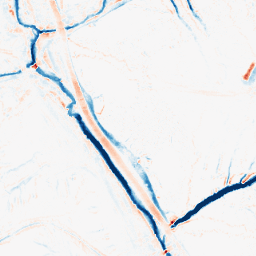
Category: morphological
Decomposition family: morphological
Decomposition parameters: operation: average
size: 5
Upsampling method: sinc_blackman
Upsampling parameters: scale: 2
kernel_size: 4
Upsampling scale: 2